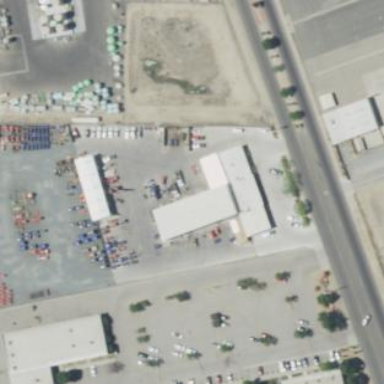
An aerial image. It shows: Warehouse building.